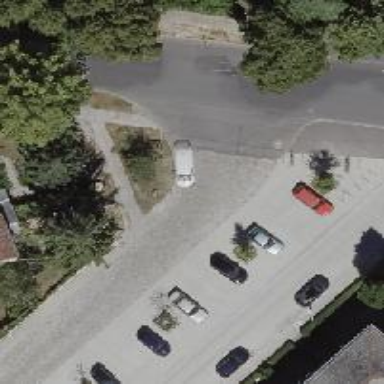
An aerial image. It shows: Residential road.